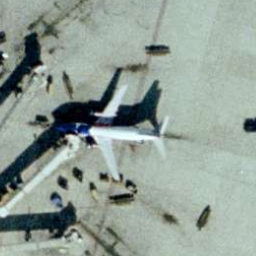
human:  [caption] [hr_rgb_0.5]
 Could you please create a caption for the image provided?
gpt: An airplane is surrounded with some cars in the airport .

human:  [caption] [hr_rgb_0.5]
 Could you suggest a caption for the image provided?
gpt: An airplane is stopped at the airport .

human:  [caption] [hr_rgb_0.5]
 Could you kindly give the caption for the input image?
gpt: There is an airplane in the airport .

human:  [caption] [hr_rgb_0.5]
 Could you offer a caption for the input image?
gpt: An airplane is surrounded with some cars .

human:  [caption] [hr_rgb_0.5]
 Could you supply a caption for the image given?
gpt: An airplane is surrounded with some cars in the airport .